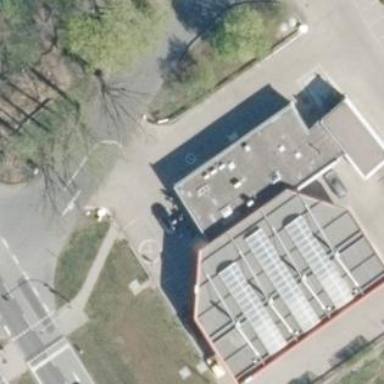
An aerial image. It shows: View of roof of building.